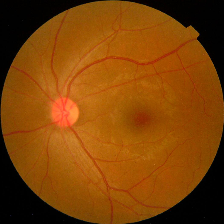
Diabetic retinopathy grade: No DR